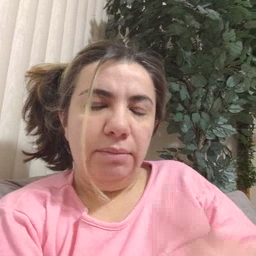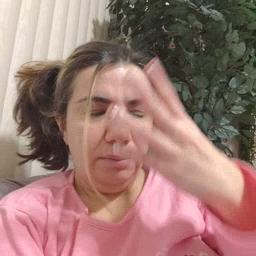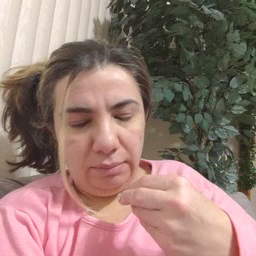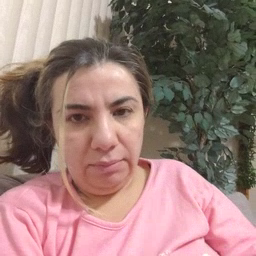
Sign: sleepy